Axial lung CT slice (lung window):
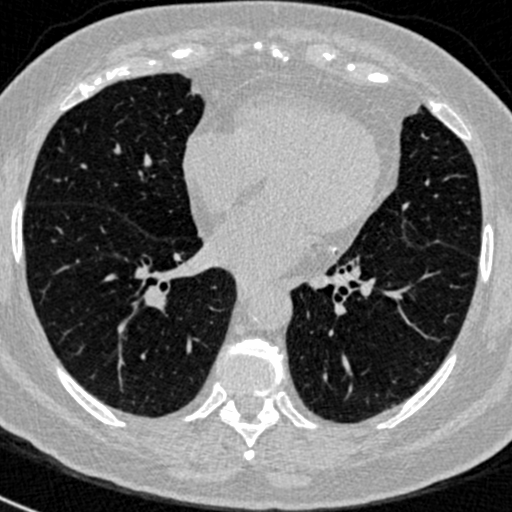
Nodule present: no